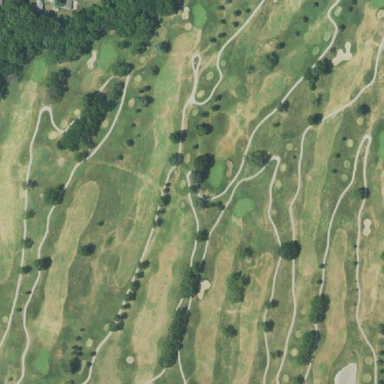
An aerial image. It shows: Golf course surrounded by greenery.